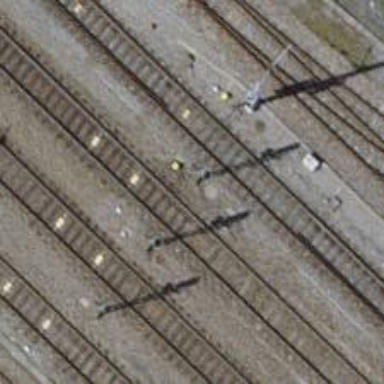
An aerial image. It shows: Railway signal.